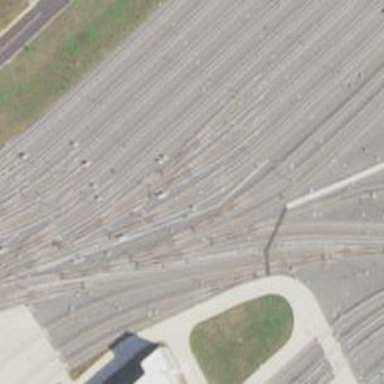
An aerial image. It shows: Electrified rail in service yard.